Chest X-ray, AP view. Patient: 62 years old, sex M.
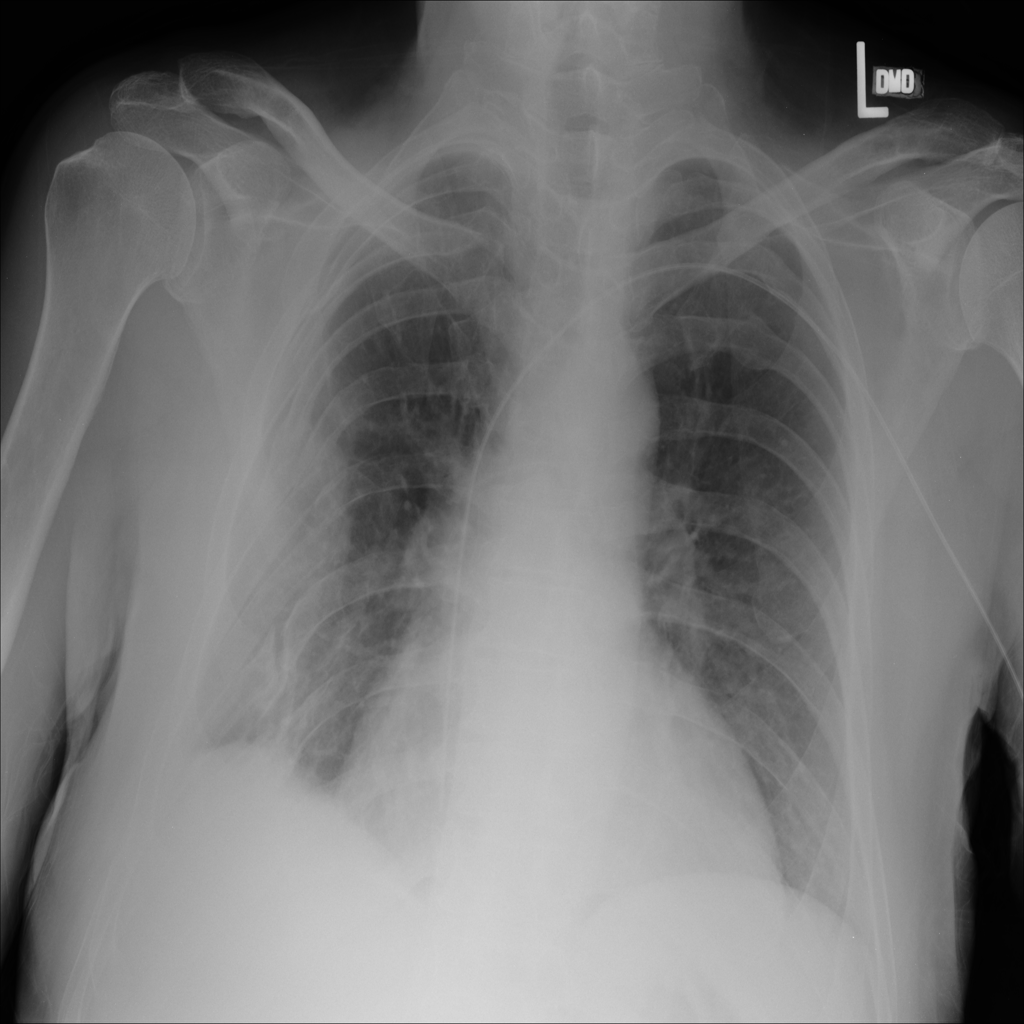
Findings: No Finding